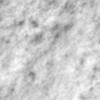
Label: no_change